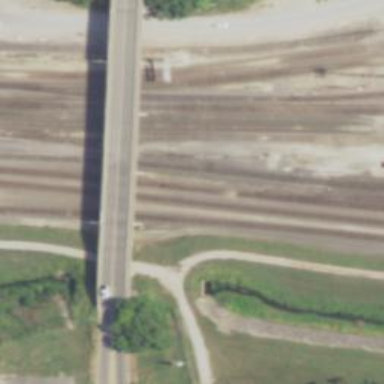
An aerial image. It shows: Railway spur junction.